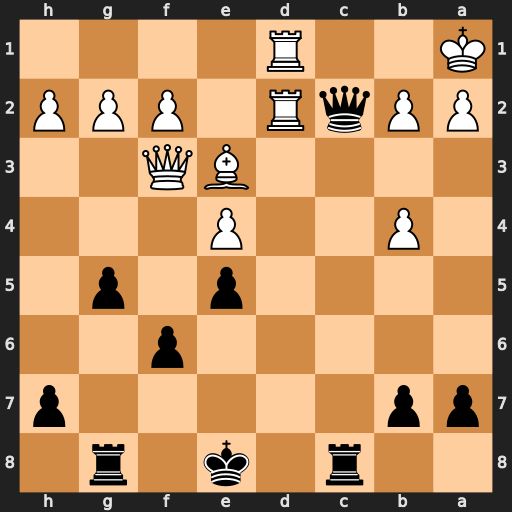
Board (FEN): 2r1k1r1/pp5p/5p2/4p1p1/1P2P3/4BQ2/PPqR1PPP/K2R4
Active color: b
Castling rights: -
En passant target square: -
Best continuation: Qc1+ Rxc1 Rxc1#